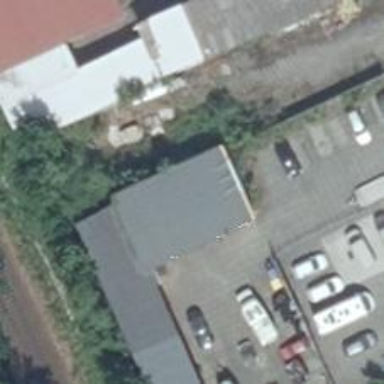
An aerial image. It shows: Car repair shop.